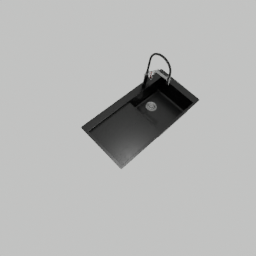
Label: appliances